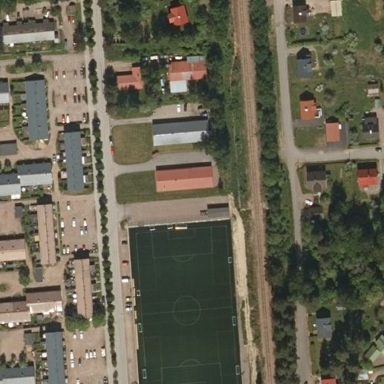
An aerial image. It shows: Soccer pitch designated for leisure and sports activities.